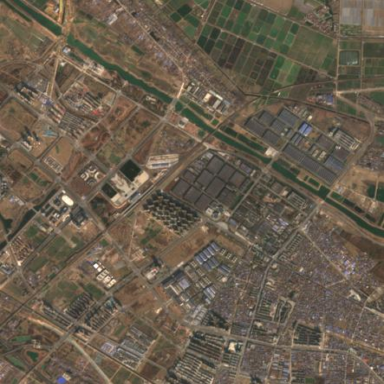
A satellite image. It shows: Industrial area designated for food production.